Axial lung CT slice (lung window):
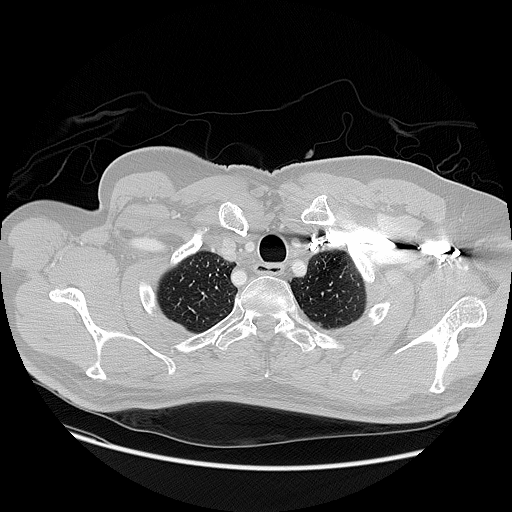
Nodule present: no